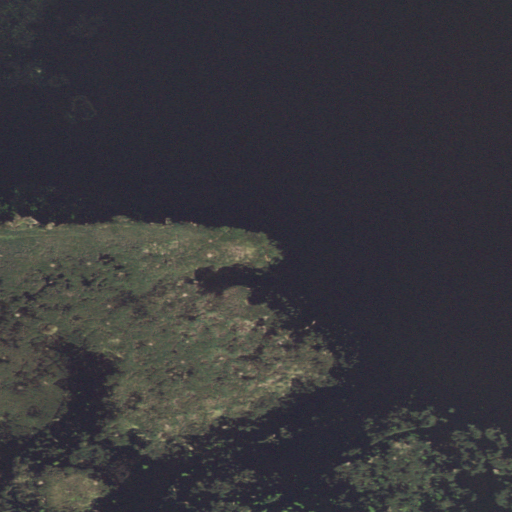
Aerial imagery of cape in Minnesota named Nelson Point containing open water and herbaceous wetlands